Field crop: maize
Growth stage: 1
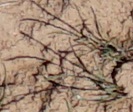
Species: lolium